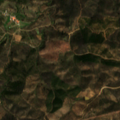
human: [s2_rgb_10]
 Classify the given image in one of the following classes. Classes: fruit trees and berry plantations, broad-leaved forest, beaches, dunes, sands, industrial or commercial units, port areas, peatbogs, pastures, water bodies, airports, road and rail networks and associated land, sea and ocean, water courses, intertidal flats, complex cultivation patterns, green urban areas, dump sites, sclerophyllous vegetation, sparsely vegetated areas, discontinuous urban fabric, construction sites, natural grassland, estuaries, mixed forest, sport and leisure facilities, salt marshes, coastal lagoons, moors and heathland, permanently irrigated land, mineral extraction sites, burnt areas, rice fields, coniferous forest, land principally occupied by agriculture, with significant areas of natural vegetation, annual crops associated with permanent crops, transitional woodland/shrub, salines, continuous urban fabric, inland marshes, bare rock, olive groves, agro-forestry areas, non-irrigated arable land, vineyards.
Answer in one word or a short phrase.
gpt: land principally occupied by agriculture, with significant areas of natural vegetation, sclerophyllous vegetation, transitional woodland/shrub